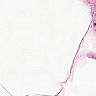
Metastatic tissue present: no